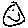
Label: smiley face